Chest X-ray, AP view. Patient: 69 years old, sex M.
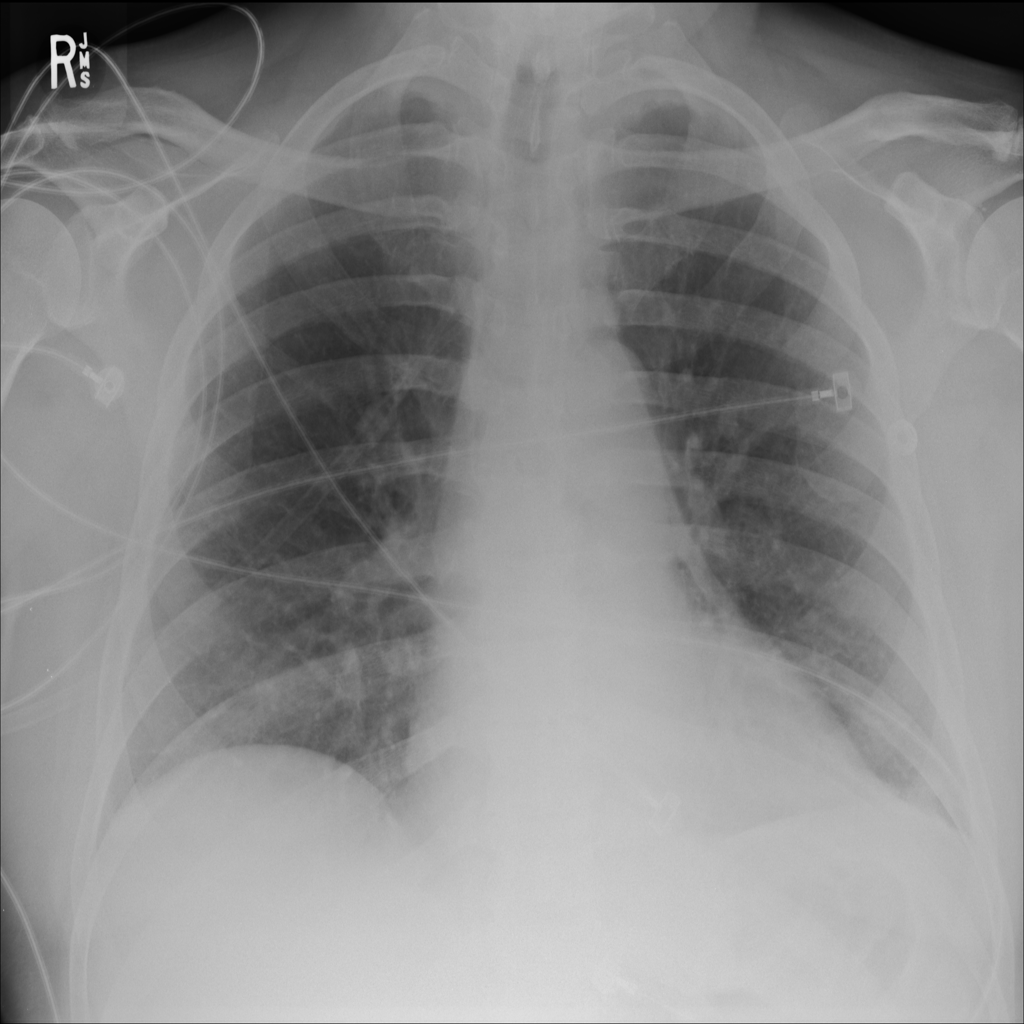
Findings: No Finding